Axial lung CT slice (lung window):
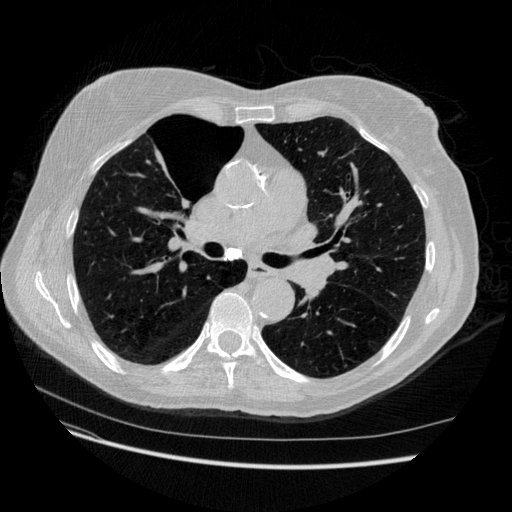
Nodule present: no